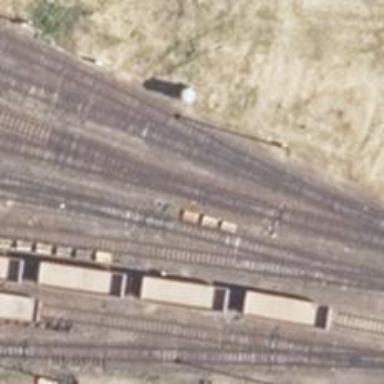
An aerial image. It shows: Railway switch.